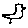
Label: bird